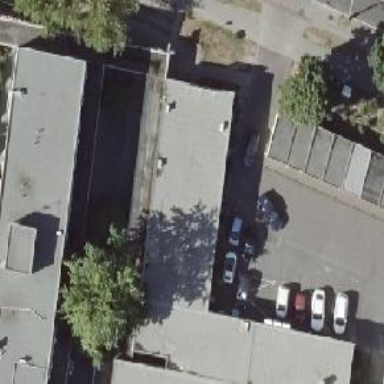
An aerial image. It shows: Bakery.